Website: ulta-beauty
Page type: billing-address
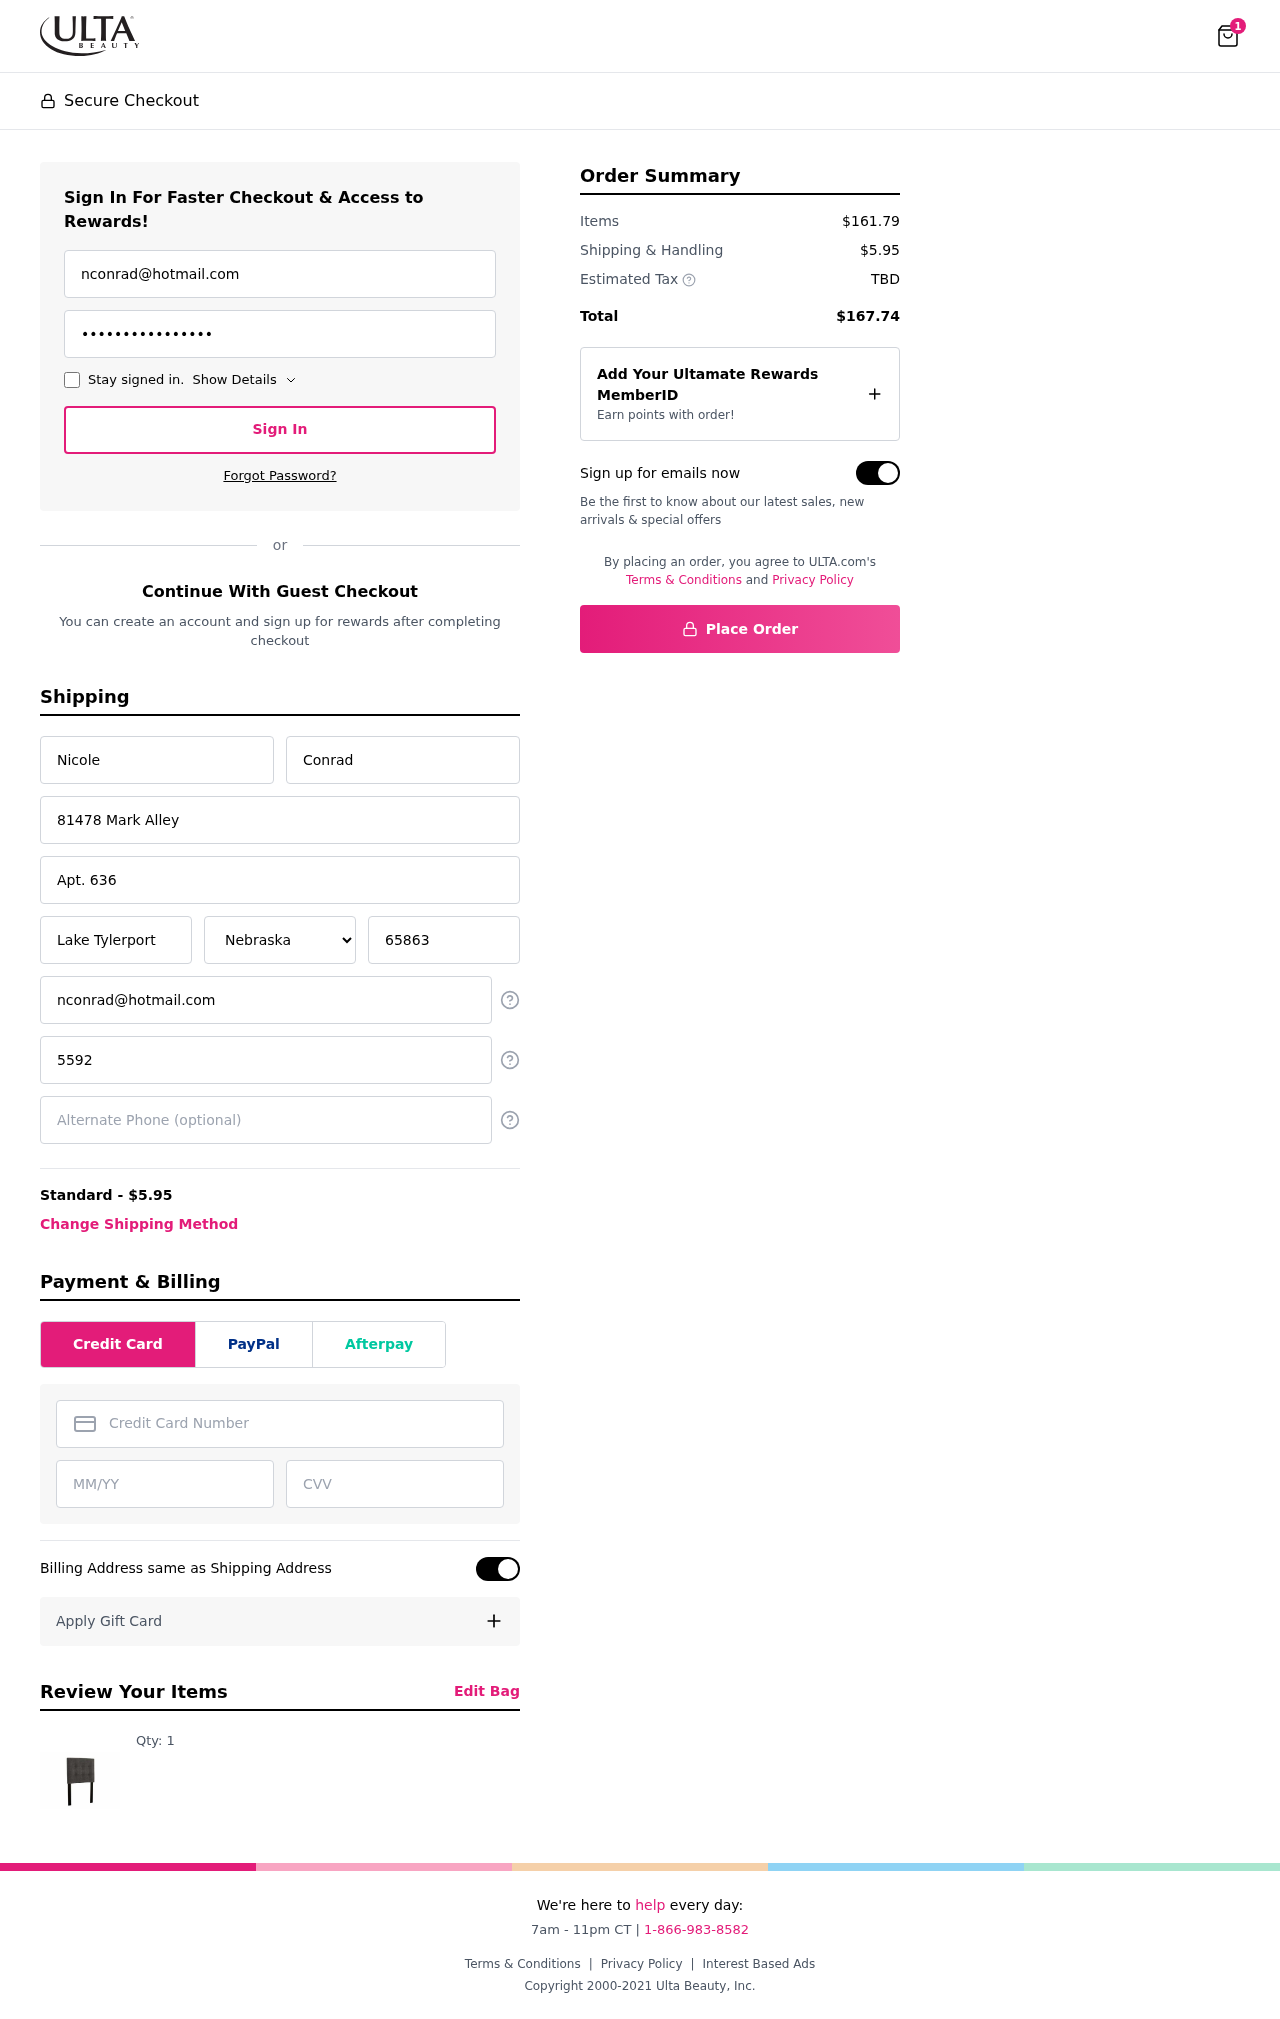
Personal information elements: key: PII_STATE
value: Nebraska
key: PII_EMAIL
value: nconrad@hotmail.com
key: PII_FIRSTNAME
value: Nicole
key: PII_LASTNAME
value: Conrad
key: PII_STREET
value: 81478 Mark Alley
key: PII_STREET2
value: Apt. 636
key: PII_CITY
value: Lake Tylerport
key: PII_POSTCODE
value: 65863
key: PII_PHONE
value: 5592376493
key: PII_ALT_PHONE
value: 3567196574
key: PII_CARD_NUMBER
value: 2470 5924 7120 7244
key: PII_CARD_EXPIRY
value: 07/29
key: PII_CARD_CVV
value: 208
Product elements: key: PRODUCT1_QUANTITY
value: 1
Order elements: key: ORDER_NUM_ITEMS
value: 1
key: ORDER_SHIPPING_COST
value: $5.95
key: ORDER_SUBTOTAL
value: $161.79
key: ORDER_TOTAL
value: $167.74